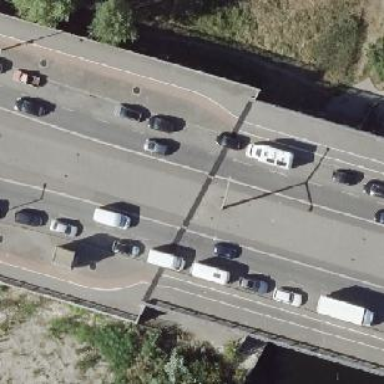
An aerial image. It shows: Secondary road with asphalt surface crossing over bridge. On-street parallel parking available on the right lane.